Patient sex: M
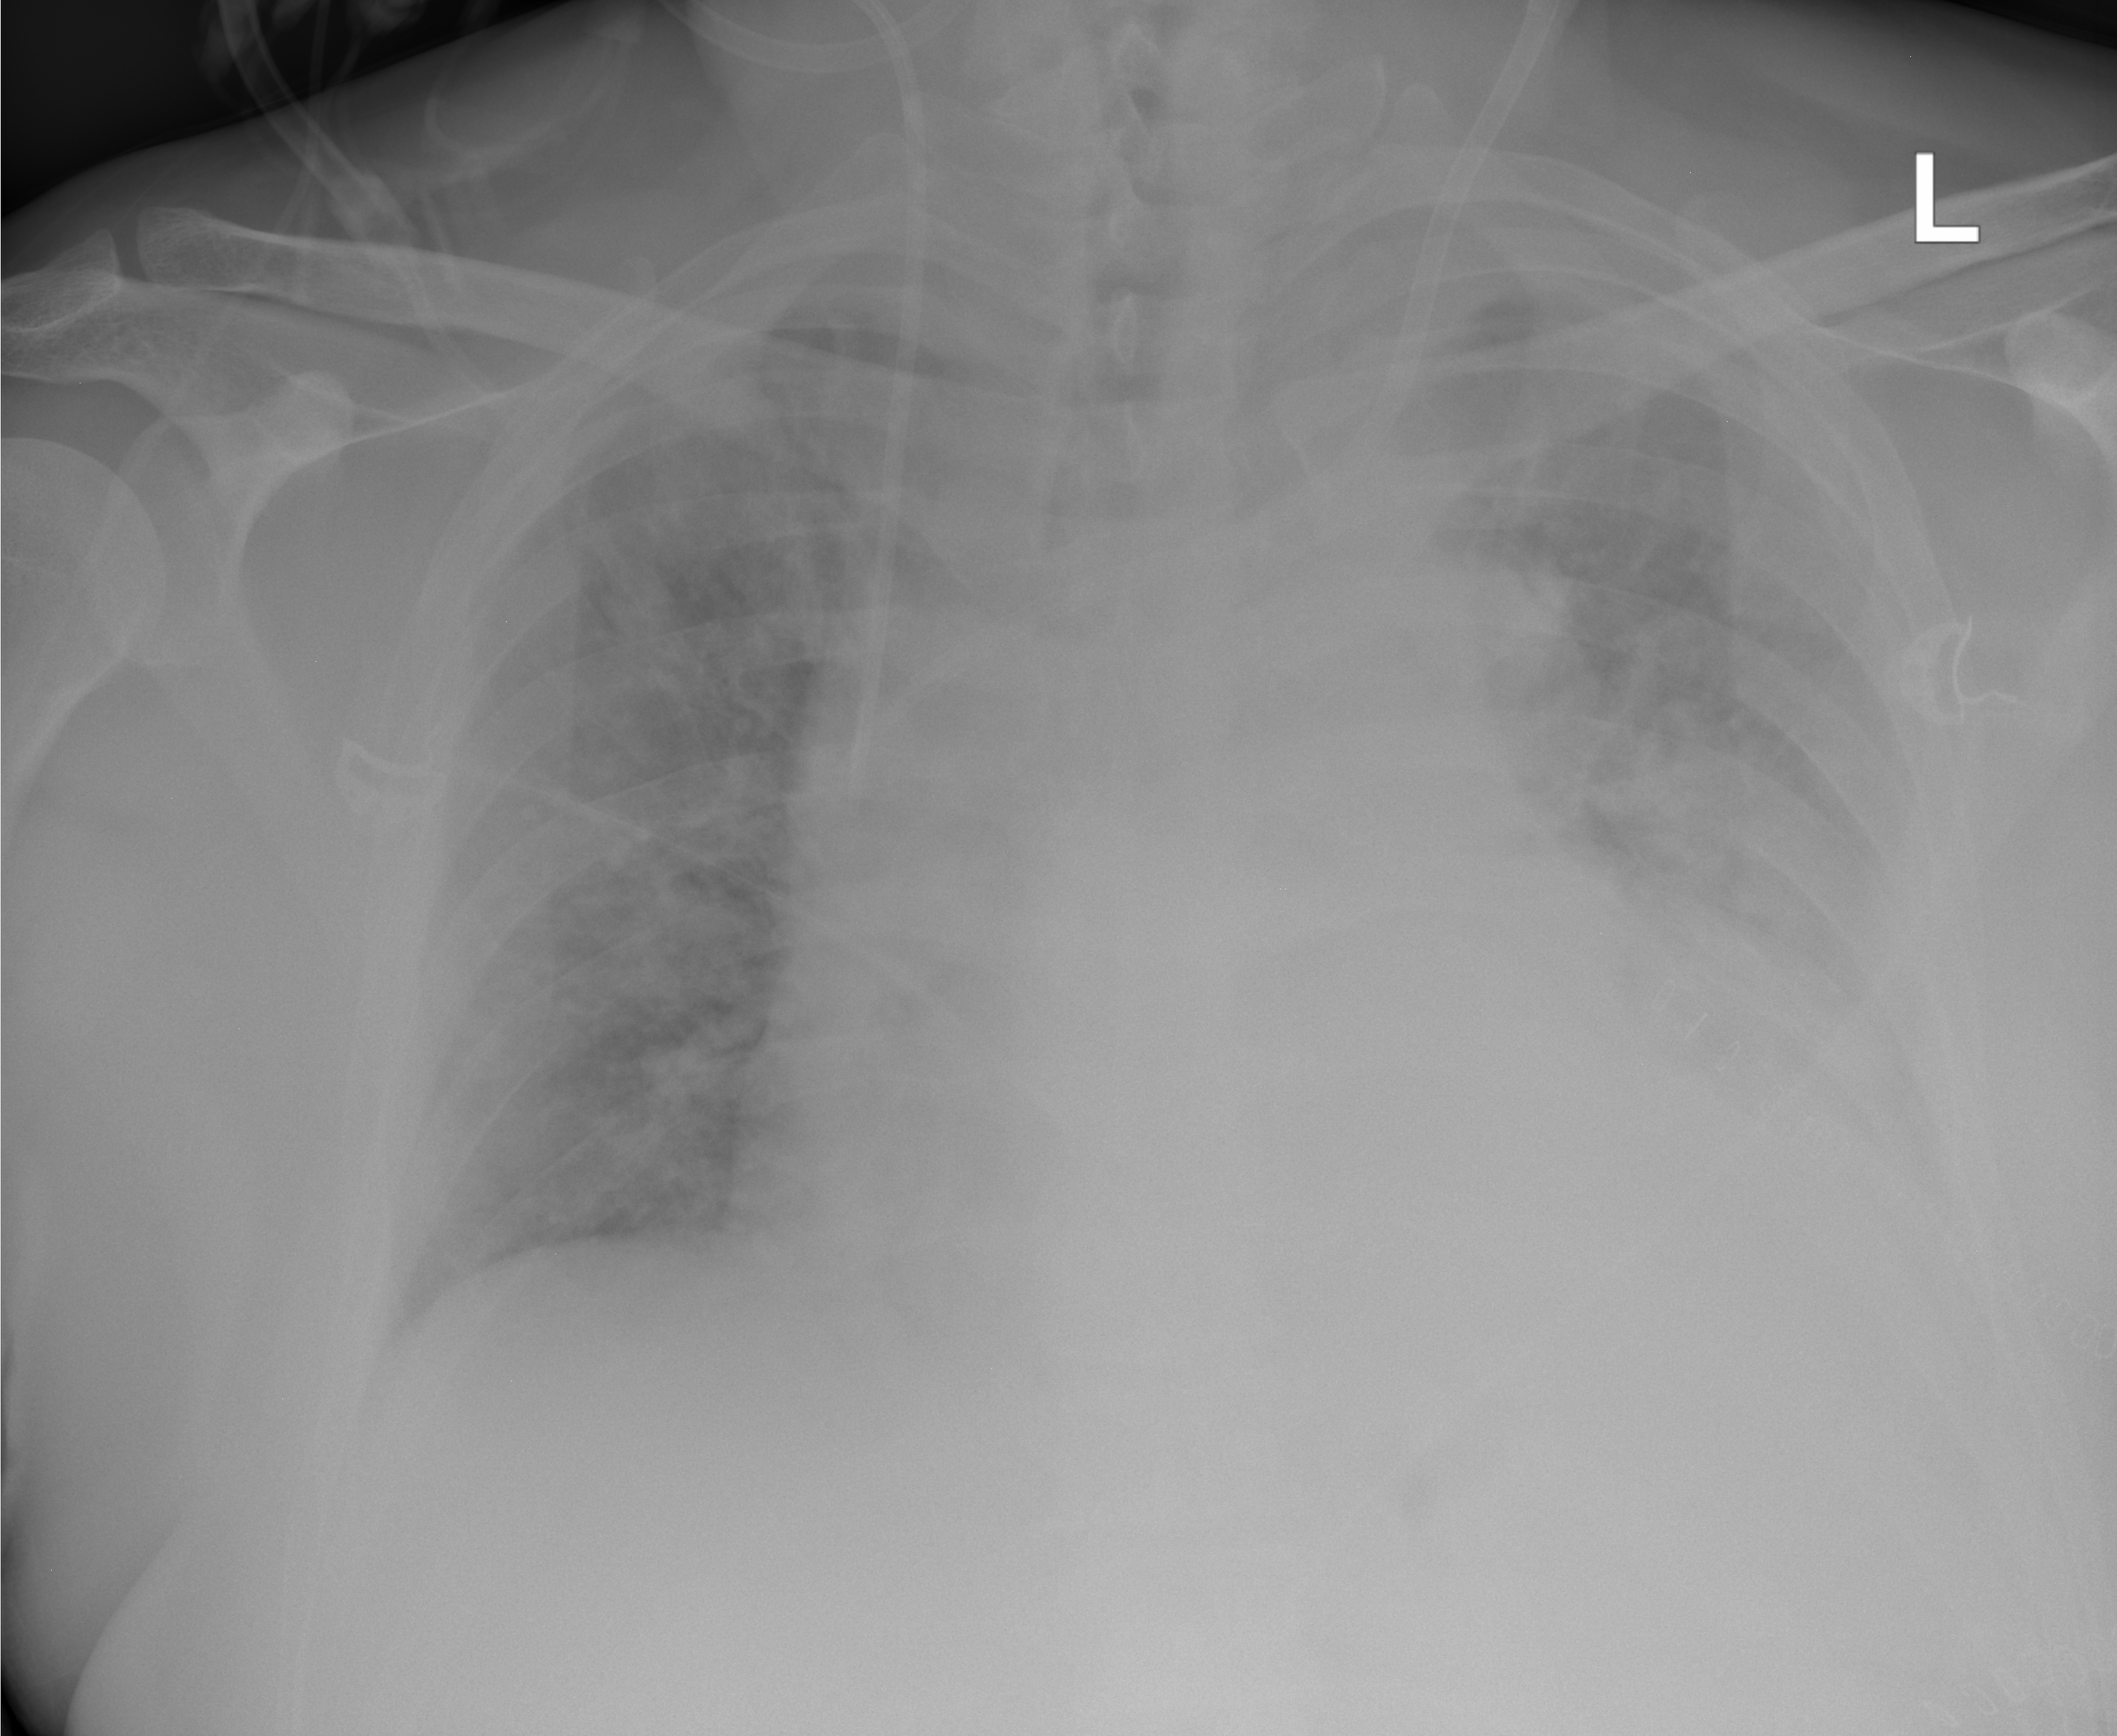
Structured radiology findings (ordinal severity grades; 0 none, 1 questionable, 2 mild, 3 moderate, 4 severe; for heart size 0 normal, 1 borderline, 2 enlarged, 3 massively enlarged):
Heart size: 2
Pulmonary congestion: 2
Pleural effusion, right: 2
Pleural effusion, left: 2
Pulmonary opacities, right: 0
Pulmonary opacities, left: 2
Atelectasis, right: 2
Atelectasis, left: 2